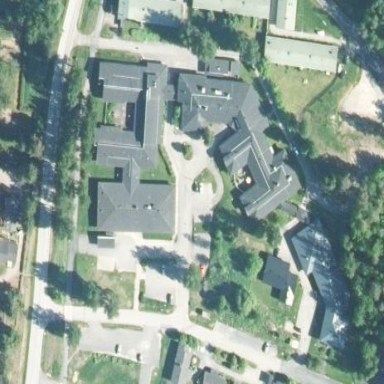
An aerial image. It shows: Hospital providing healthcare services.